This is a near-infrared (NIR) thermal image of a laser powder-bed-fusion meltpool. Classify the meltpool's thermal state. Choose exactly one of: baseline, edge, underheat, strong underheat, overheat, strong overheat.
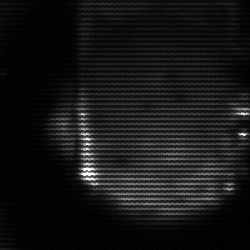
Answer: baseline